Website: lowes
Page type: billing-address
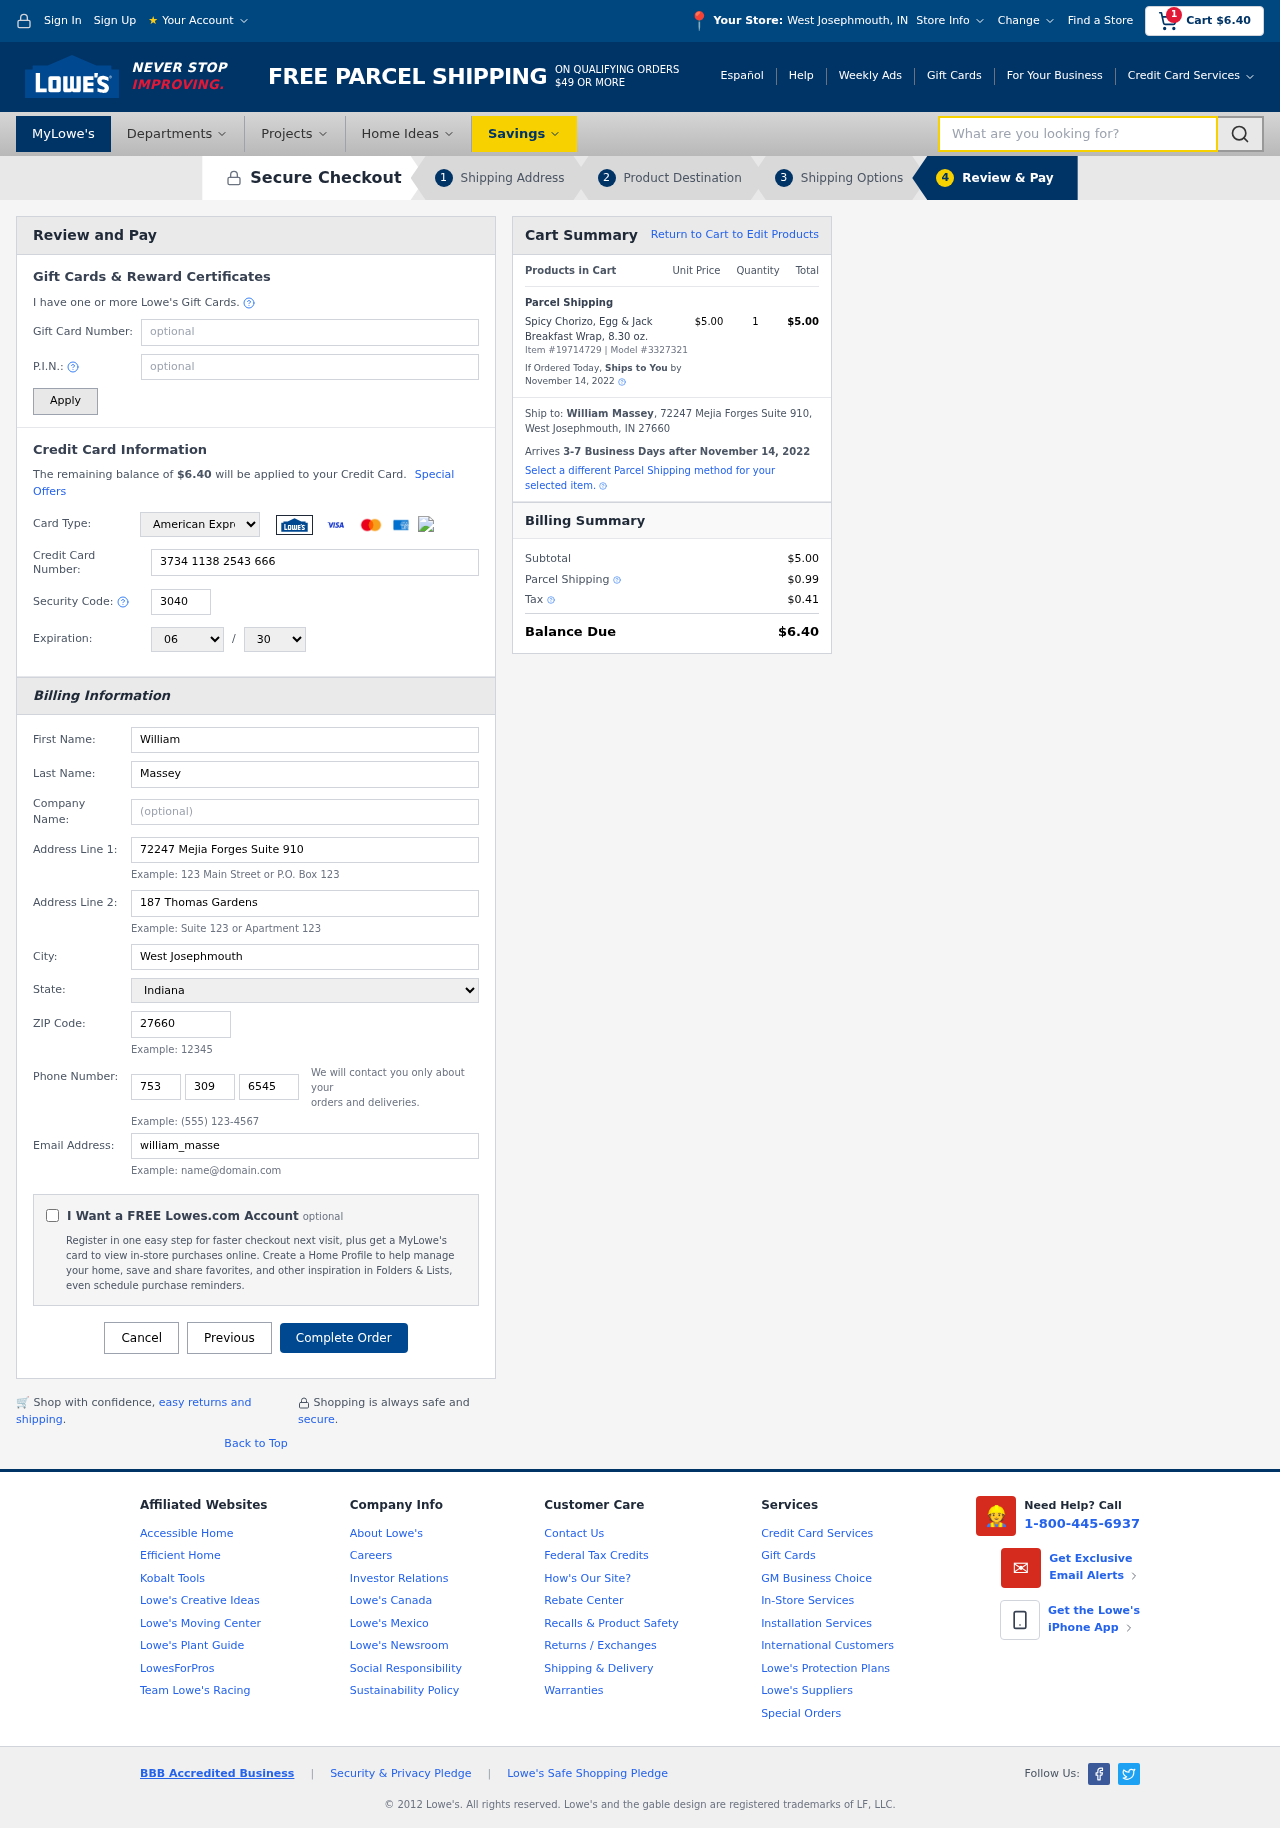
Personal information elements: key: PII_CARD_CVV
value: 3040
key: PII_CARD_EXPIRY_MONTH
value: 06
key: PII_CARD_EXPIRY_YEAR
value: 30
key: PII_CARD_NUMBER
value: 3734 1138 2543 666
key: PII_CARD_TYPE
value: American Express
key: PII_CITY
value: West Josephmouth
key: PII_CITY_STATE
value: West Josephmouth, IN
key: PII_EMAIL
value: william_massey@yahoo.com
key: PII_FIRSTNAME
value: William
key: PII_FULLNAME
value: William Massey
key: PII_LASTNAME
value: Massey
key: PII_PHONE_AREA
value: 753
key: PII_PHONE_PREFIX
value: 309
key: PII_PHONE_SUFFIX
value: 6545
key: PII_POSTCODE
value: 27660
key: PII_STATE
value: Indiana
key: PII_STREET
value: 72247 Mejia Forges Suite 910
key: PII_STREET2
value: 187 Thomas Gardens
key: PII_CITY_STATE_ZIP
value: West Josephmouth, IN 27660
Product elements: key: PRODUCT1_NAME
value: Spicy Chorizo, Egg & Jack Breakfast Wrap, 8.30 oz.
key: PRODUCT1_PRICE
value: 5
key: PRODUCT1_QUANTITY
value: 1
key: PRODUCT_ITEM_NUMBER
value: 19714729
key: PRODUCT_MODEL_NUMBER
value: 3327321
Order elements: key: ORDER_SUBTOTAL
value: $6.40
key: ORDER_TOTAL
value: $6.40
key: ORDER_SHIPPING_DATE
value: November 14, 2022
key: ORDER_SUBTOTAL
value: $5.00
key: ORDER_DELIVERY_DATE
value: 3-7 Business Days after November 14, 2022
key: ORDER_SHIPPING_DATE2
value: November 14, 2022
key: ORDER_SUBTOTAL2
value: $5.00
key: ORDER_SHIPPING_COST
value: $0.99
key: ORDER_TAX
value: $0.41
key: ORDER_TOTAL2
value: $6.40
Search elements: key: HEADER_SEARCH
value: What are you looking for?